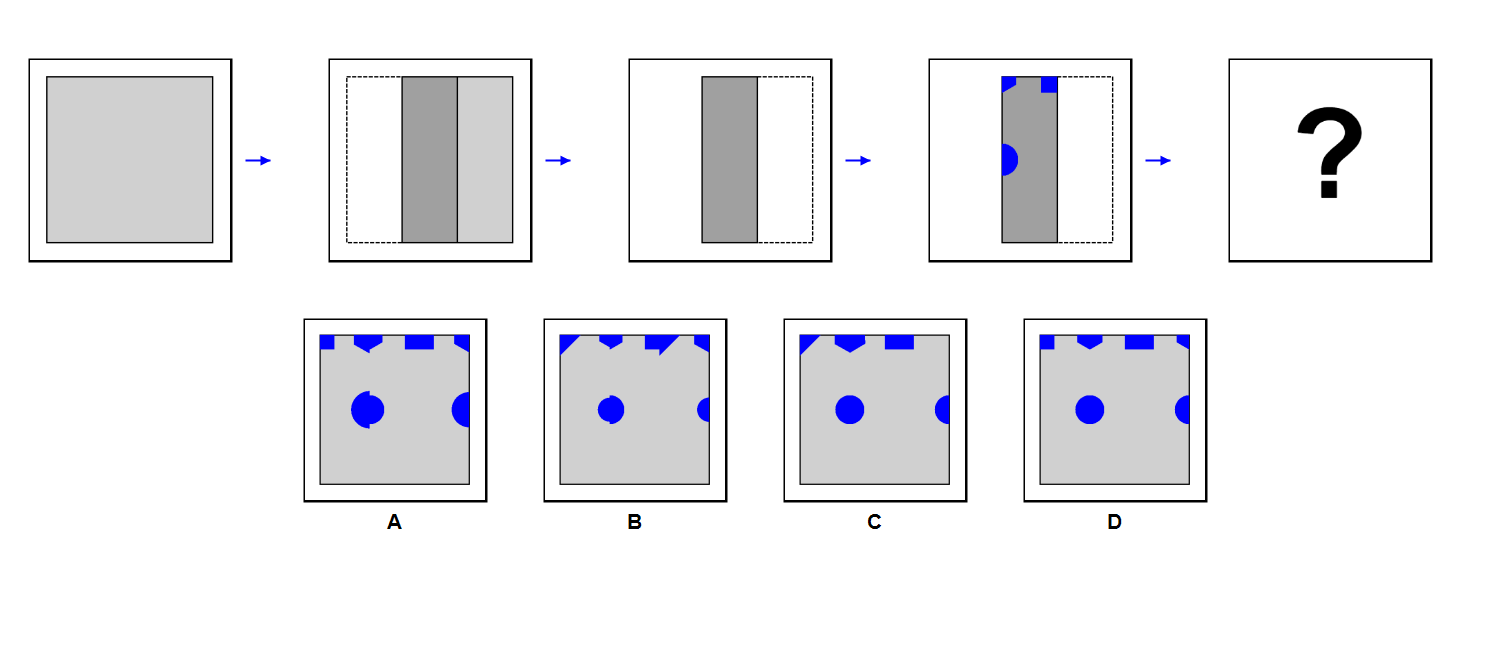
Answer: D